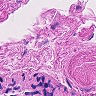
Metastatic tissue present: no